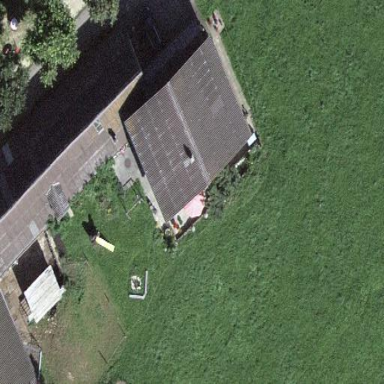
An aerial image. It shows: Farm building.